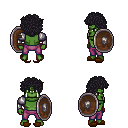
a pixel art fantasy rpg character, male body template, orc, green skin, steel arm armor, magenta pants, raven curly afro hairstyle, brown slippers, shield, four views (front, back, left, right), 2x2 character sprite sheet, small pixel art, hard edges, no anti-aliasing